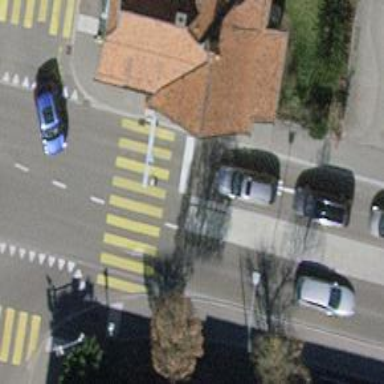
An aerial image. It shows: Crossing with traffic signals.